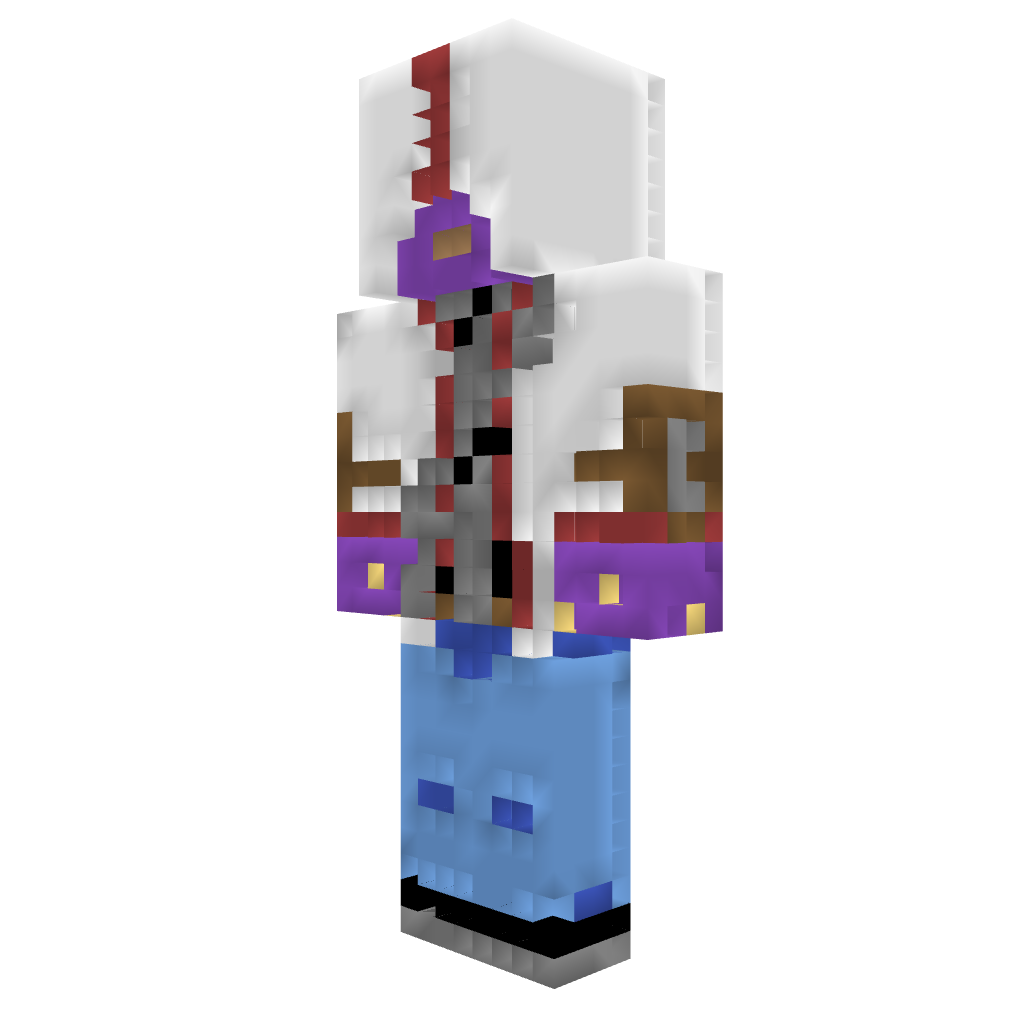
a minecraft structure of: Desmond Miles Statue high quality